Question: I am currently using Plotly's scatterpolar module to create a radar chart. I am trying to visualize the statistical categories for all 5 basketball statistics (points, assists, rebounds, steals, and blocks). The problem is that the range for every single category is set to the highest value which is points. I'd like to make the range for each category separate (for example: the range for points is 0 to 50, the range for assists to be 0 to 15, the range of steals to be 0 to 5,etc.).

As you can see the entire chart is skewed towards the point category.
'''
categories = ['Points', 'Assists', 'Rebounds', 'Steals', 'Blocks']
all_averages = [avg_points, avg_assists, avg_rebounds, avg_steals, avg_blocks]
trace = go.Scatterpolar(r = all_averages, theta = categories, fill = 'toself', name = f'{first} {last}')
data = [trace]
figure = go.Figure(data = data, layout = layout)
figure.show()
'''
This is the code I have right now.
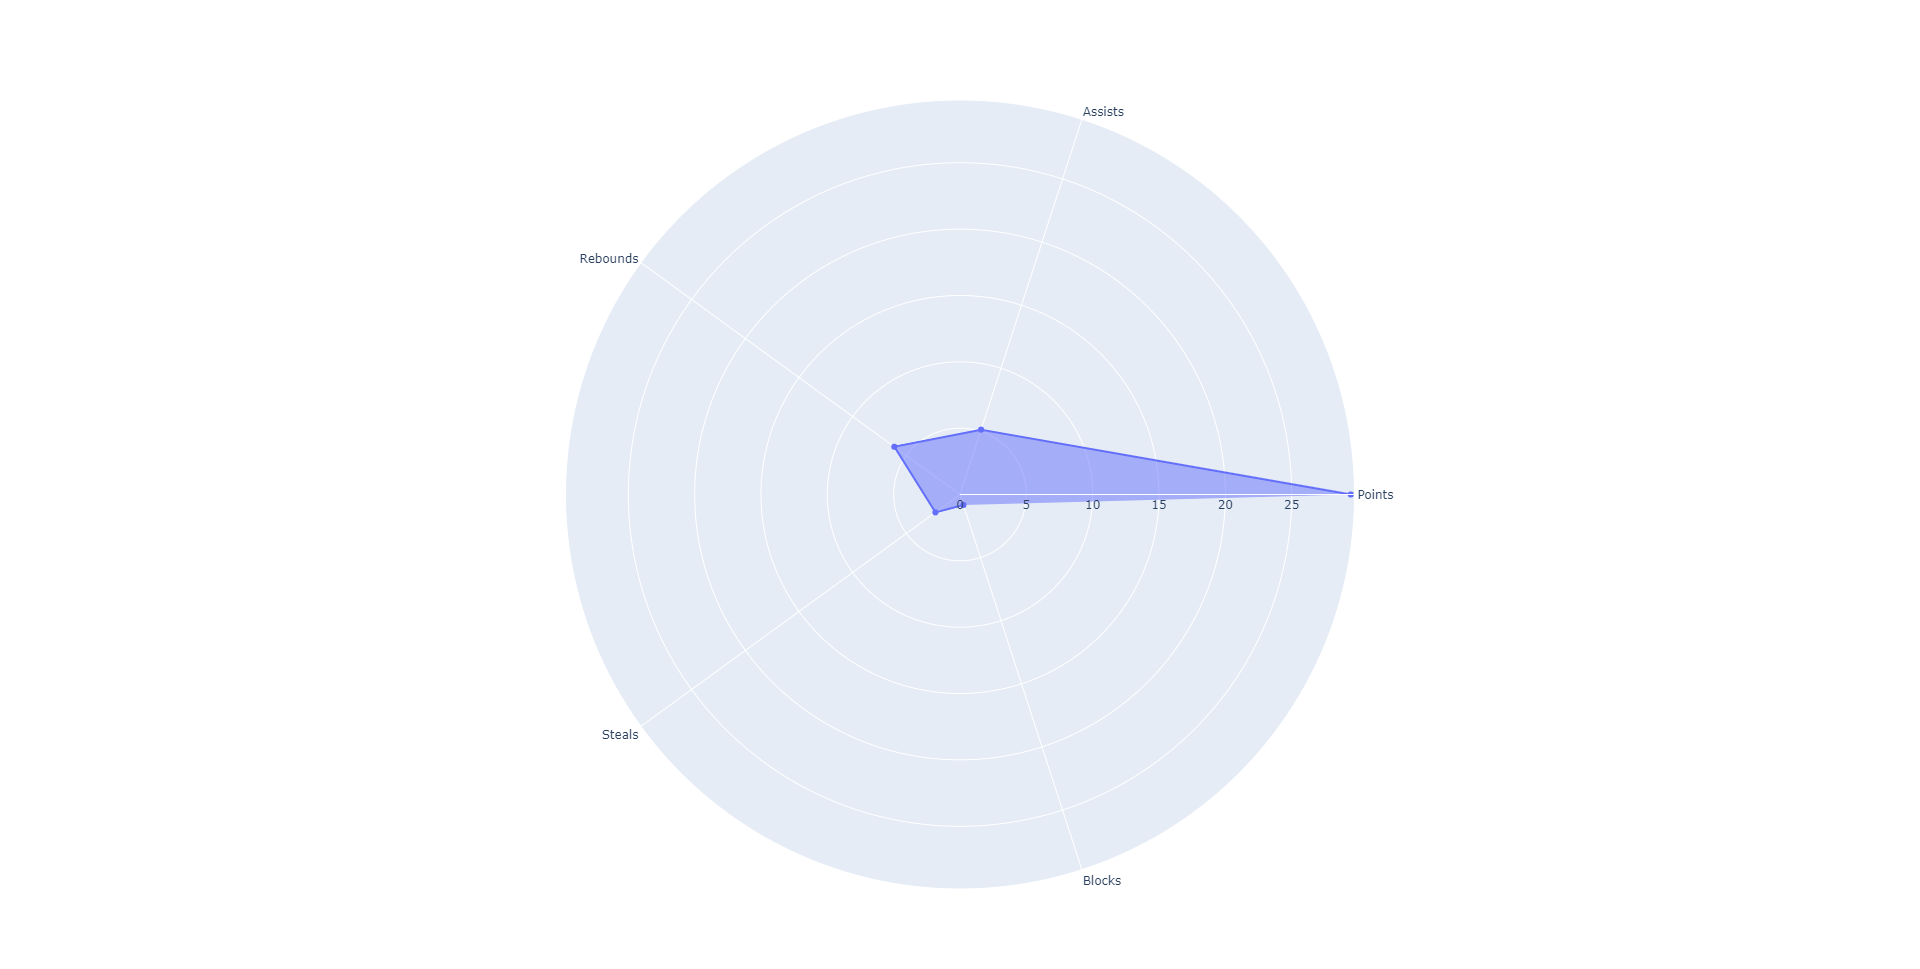
Answer: One option is to scale each category then set the range 0-1.
'''
import plotly.graph_objects as go
first = 'John'
last = 'Doe'
range_pts = 50
range_ast = 15
range_rbs = 20
range_stl = 5
range_blk = 5
ranges = [range_pts, range_ast, range_rbs, range_stl, range_blk]
categories = [f'Points ({range_pts})', f'Assists ({range_ast})', f'Rebounds ({range_rbs})', f'Steals ({range_stl})', f'Blocks ({range_blk})']
all_averages = [26, 7, 11, 2, 1]
for idx, value in enumerate(ranges):
all_averages[idx] = all_averages[idx]/ranges[idx]
trace = go.Scatterpolar(r = all_averages, theta = categories, fill = 'toself', name = f'{first} {last}')
data = [trace]
figure = go.Figure(data = data, layout = None)
figure.update_polars(radialaxis=dict(visible=False,range=[0, 1]))
figure.show()
'''
<URL>